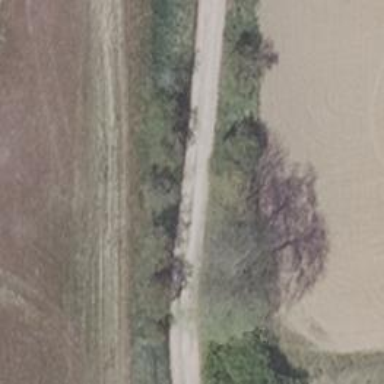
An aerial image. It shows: Track road with ground surface.